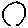
Label: moon